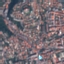
Land use / land cover class: Residential